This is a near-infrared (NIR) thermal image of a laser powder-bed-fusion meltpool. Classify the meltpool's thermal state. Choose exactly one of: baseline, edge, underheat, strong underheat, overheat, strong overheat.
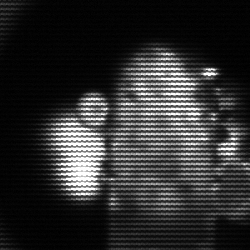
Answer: strong underheat